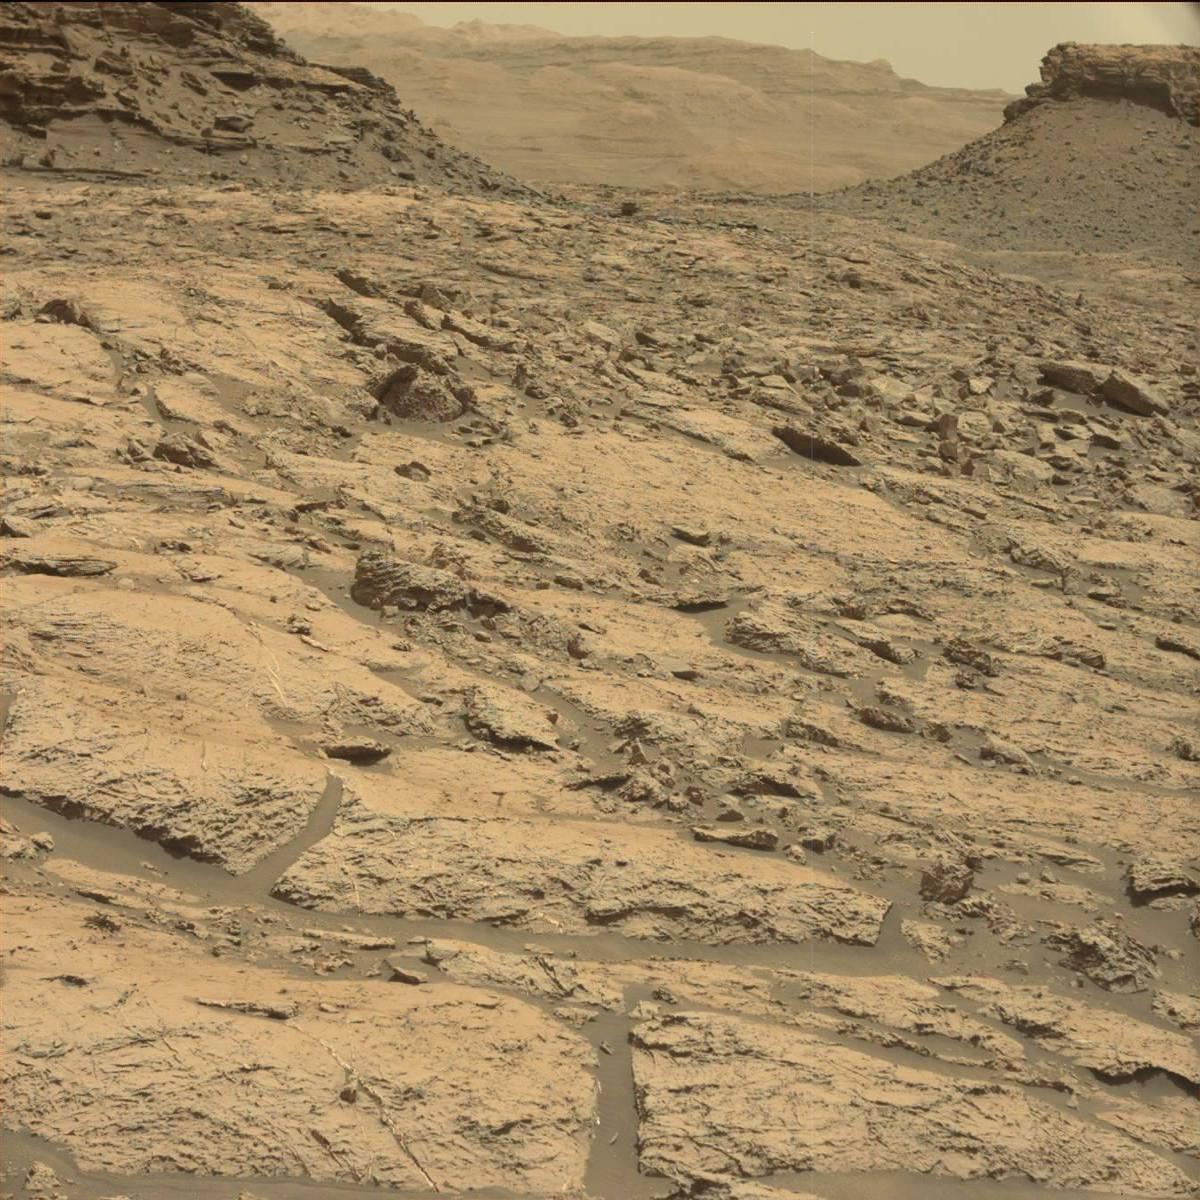
Terrain classes present: Bedrock, Ridge, Sand / Soil, Sky